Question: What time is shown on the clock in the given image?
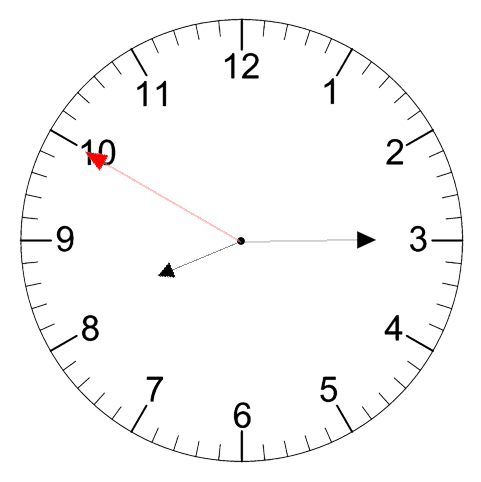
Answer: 08:14:50